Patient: sex M, age 53
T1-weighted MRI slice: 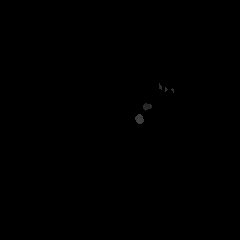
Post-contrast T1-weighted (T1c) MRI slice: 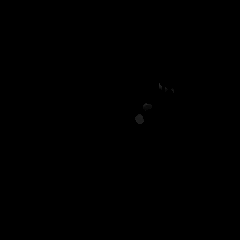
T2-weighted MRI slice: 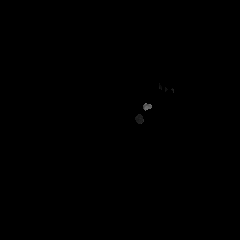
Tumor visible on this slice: no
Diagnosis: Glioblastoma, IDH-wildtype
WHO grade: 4